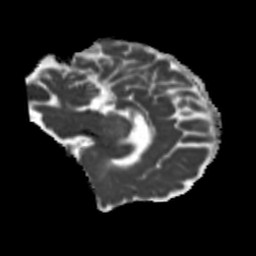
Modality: MD
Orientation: sagittal
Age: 46
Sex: male
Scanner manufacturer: siemens
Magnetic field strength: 3 T
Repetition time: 5.25 s
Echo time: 0.08 s